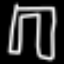
Label: pants